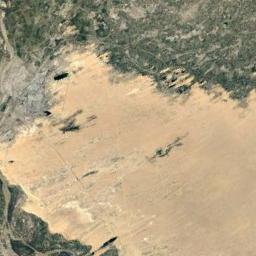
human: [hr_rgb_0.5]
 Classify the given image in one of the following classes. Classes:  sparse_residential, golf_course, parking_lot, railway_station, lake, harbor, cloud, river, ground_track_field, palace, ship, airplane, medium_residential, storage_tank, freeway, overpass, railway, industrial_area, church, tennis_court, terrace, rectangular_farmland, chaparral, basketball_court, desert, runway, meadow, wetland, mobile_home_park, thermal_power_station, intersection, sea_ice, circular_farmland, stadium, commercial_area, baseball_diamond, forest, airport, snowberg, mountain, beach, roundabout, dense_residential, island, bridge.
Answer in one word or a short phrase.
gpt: desert